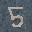
Label: 5